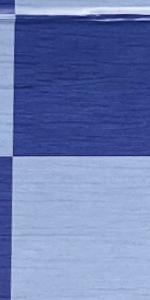
Label: Empty